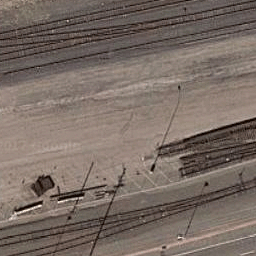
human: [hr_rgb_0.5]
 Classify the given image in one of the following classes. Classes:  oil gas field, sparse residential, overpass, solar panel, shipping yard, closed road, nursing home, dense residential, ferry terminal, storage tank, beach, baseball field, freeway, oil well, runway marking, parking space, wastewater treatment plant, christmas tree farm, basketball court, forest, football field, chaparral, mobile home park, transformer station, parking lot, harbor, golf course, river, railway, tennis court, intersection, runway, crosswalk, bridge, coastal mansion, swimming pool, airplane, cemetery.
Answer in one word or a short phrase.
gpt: railway